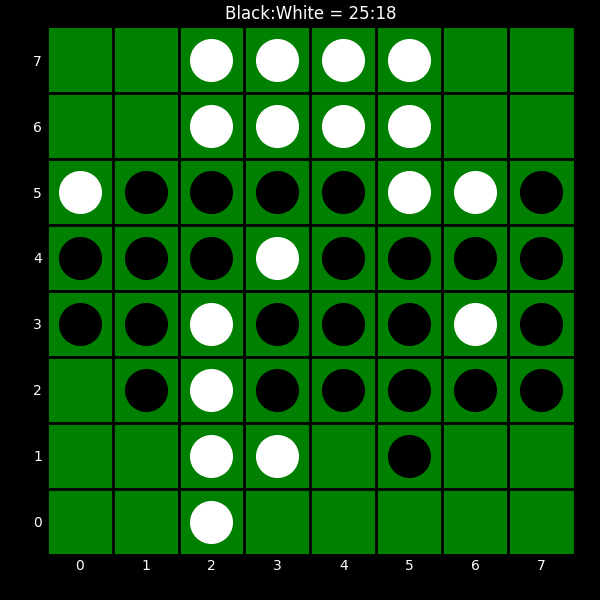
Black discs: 25
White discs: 18